Interaction volume radius: 5 \u00c5
Interaction volume height: 20 \u00c5
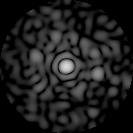
Disorder parameter: 0.8331